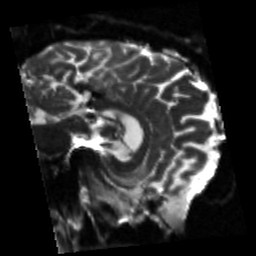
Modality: sbref
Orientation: sagittal
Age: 61
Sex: male
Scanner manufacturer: siemens
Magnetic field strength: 3 T
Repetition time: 5.25 s
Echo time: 0.08 s